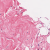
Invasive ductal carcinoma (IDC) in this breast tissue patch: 0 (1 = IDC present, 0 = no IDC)